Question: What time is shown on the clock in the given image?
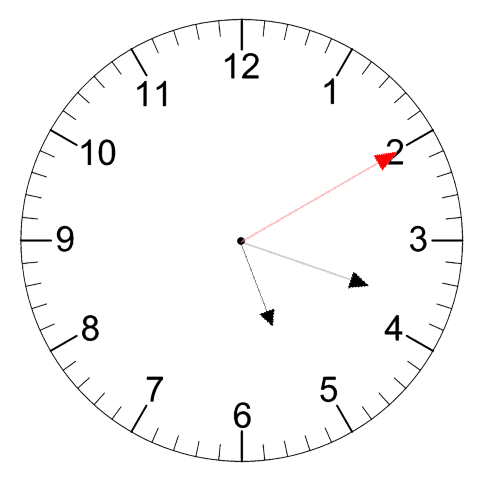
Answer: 05:18:10